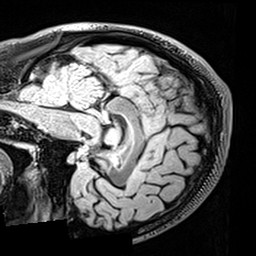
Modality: T2w
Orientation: sagittal
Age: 25
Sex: male
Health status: healthy
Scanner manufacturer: siemens
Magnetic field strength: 3 T
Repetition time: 5 s
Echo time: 0.397 s